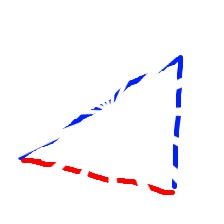
Shape: triangle